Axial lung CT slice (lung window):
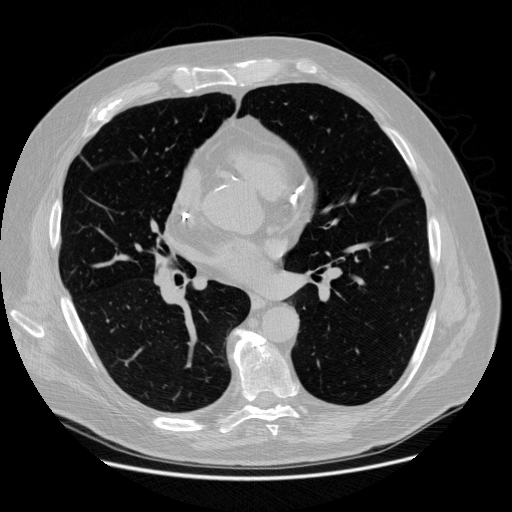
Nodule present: no